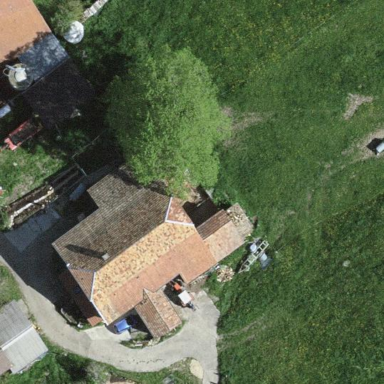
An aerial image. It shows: Farm building.